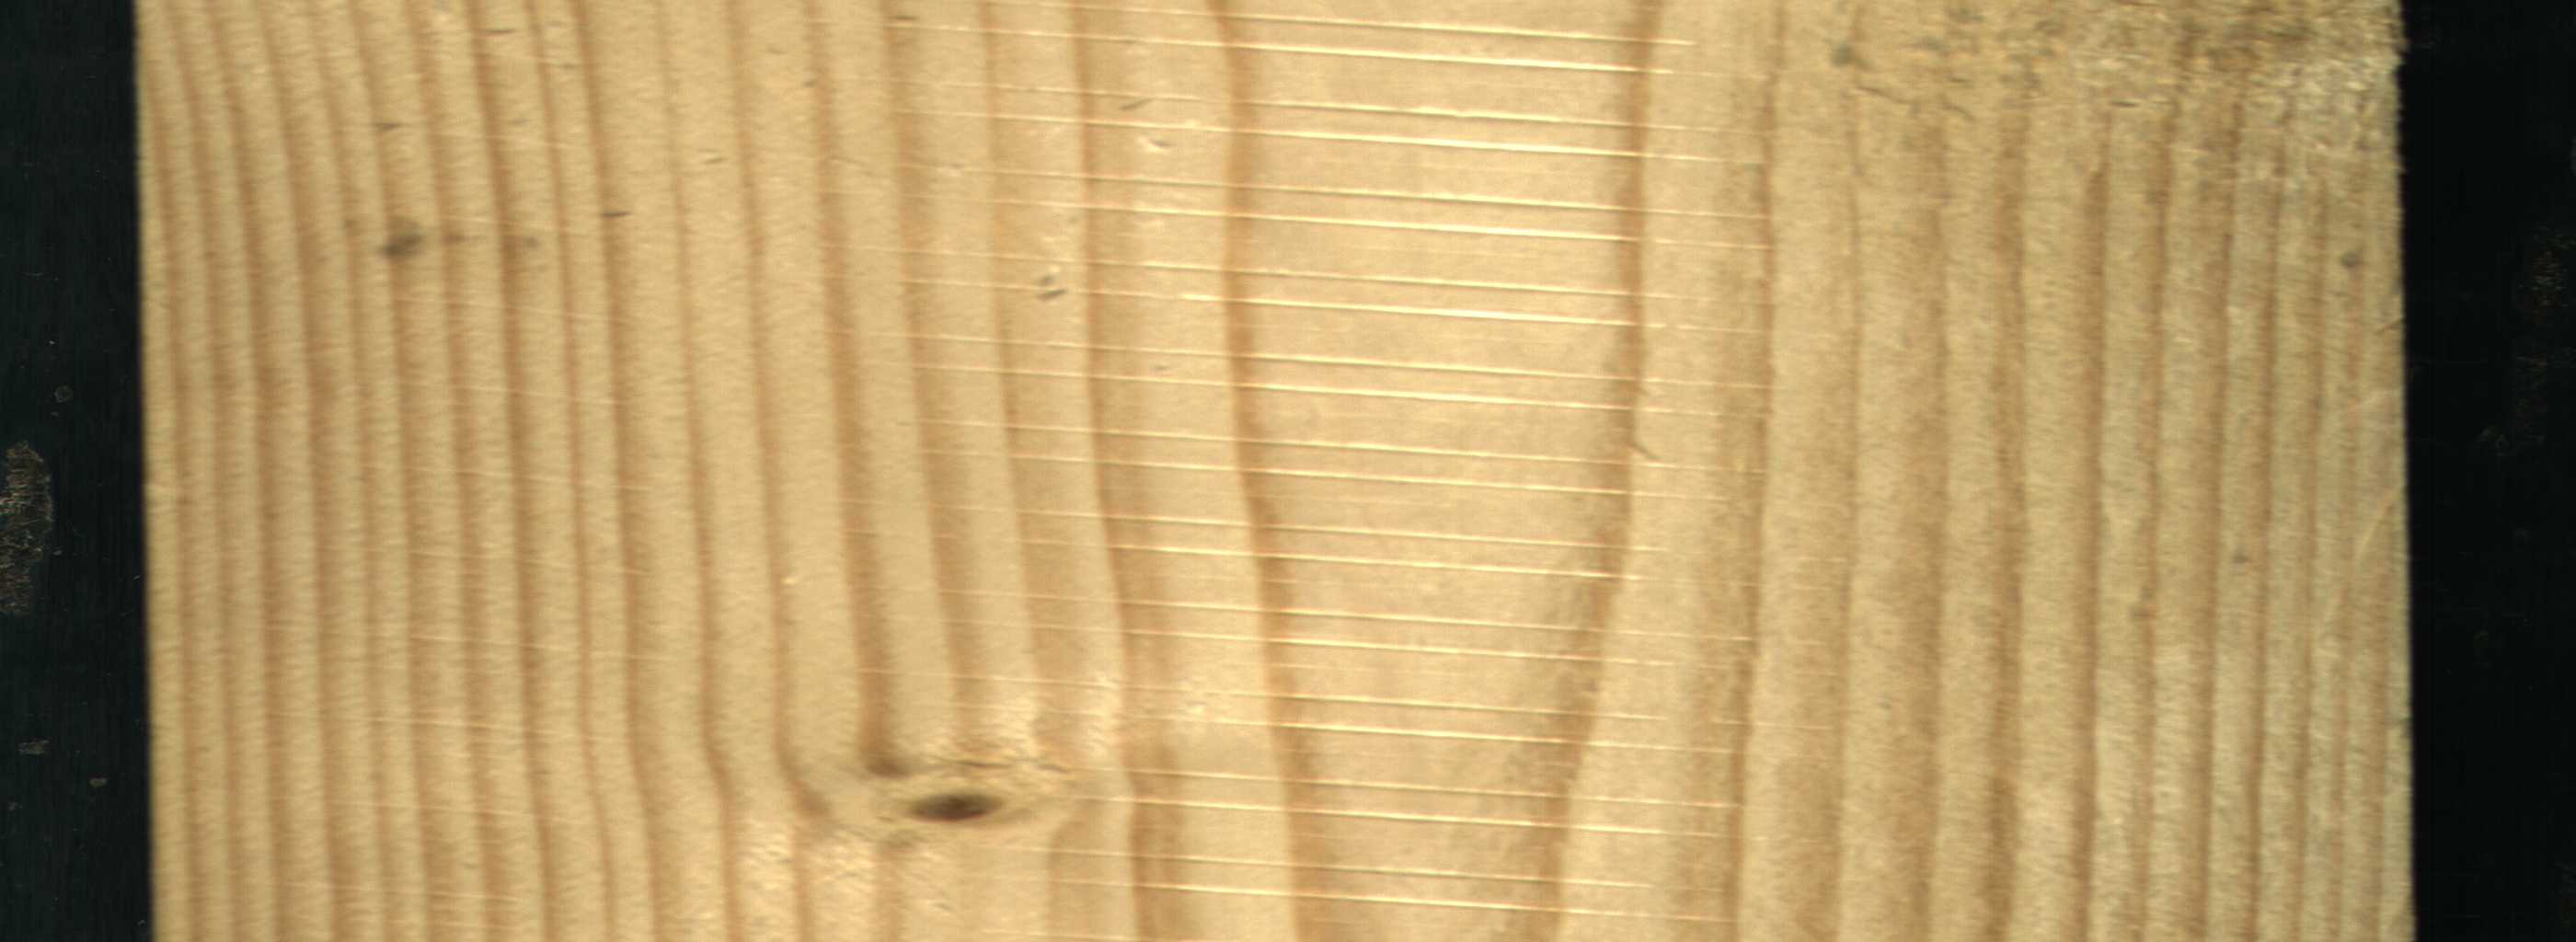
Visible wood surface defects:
Live_Knot